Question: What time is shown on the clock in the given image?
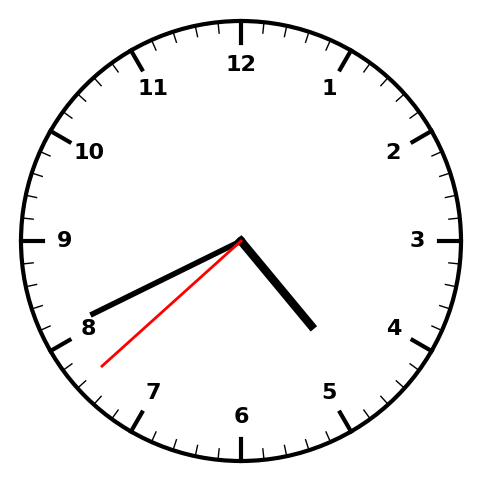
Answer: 04:40:38